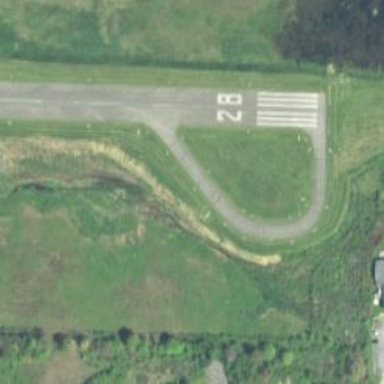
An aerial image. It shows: View of taxiway at the airport.